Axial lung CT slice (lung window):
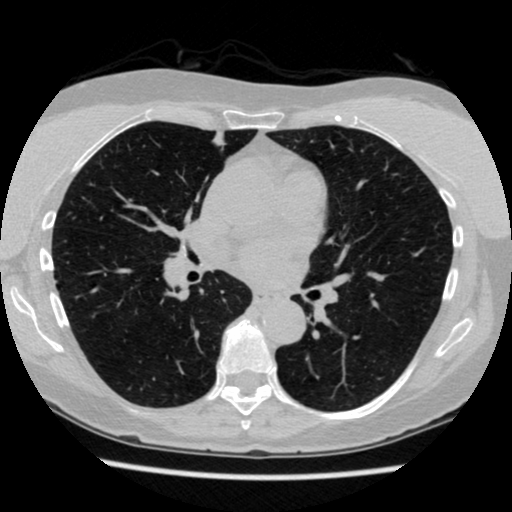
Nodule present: no